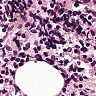
Metastatic tissue present: no